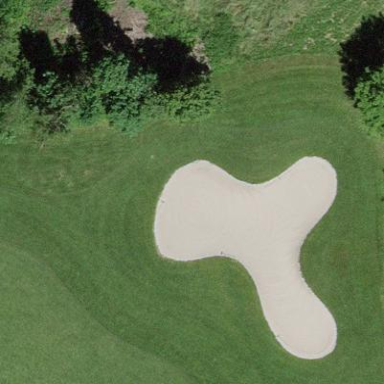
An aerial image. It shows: Golf bunker filled with natural sand.